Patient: sex F, age 43
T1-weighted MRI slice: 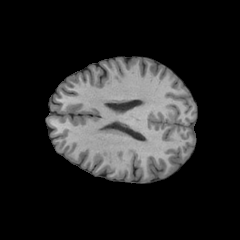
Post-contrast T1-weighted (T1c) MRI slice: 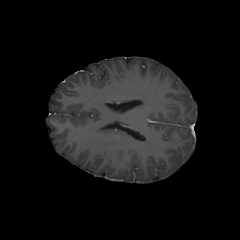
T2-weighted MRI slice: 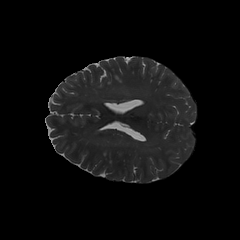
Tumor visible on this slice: no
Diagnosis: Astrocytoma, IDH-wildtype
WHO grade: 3